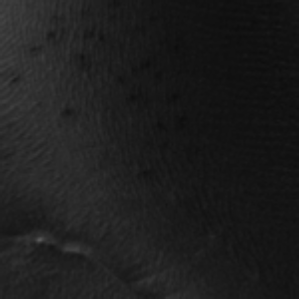
Label: frost